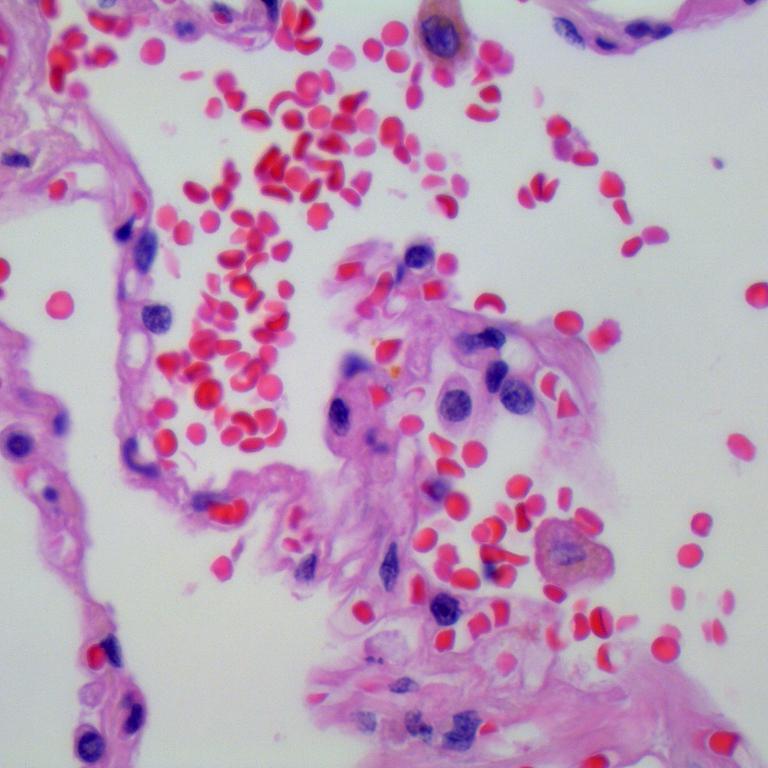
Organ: lung
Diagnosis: benign